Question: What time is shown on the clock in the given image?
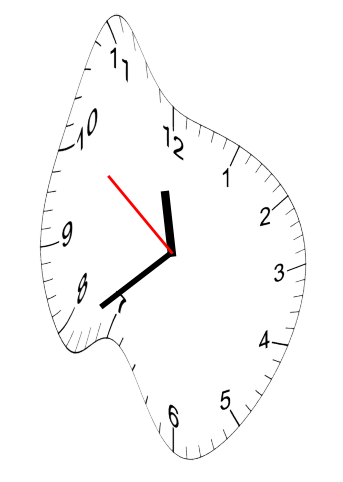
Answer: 11:38:51